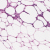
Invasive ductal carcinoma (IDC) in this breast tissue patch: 1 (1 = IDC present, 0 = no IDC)